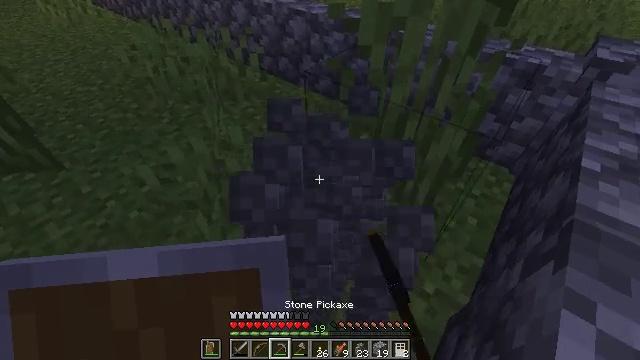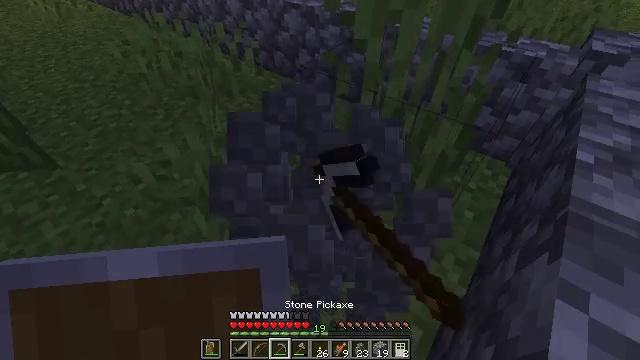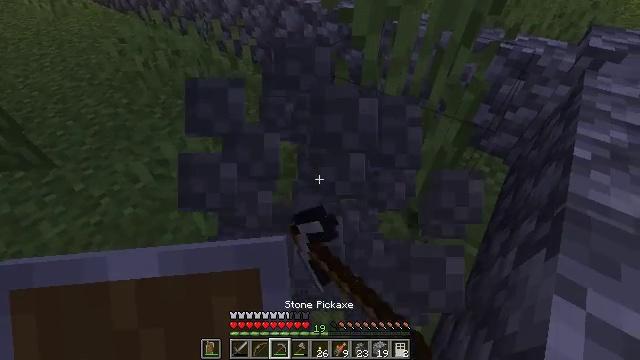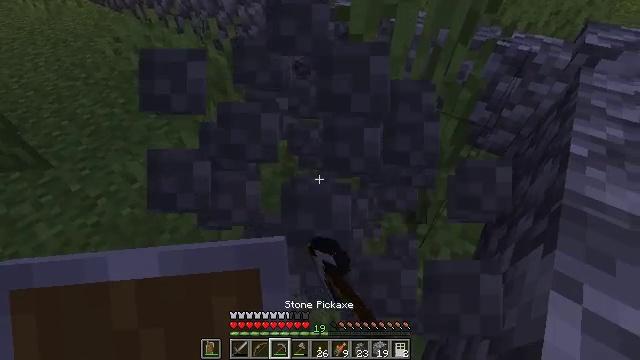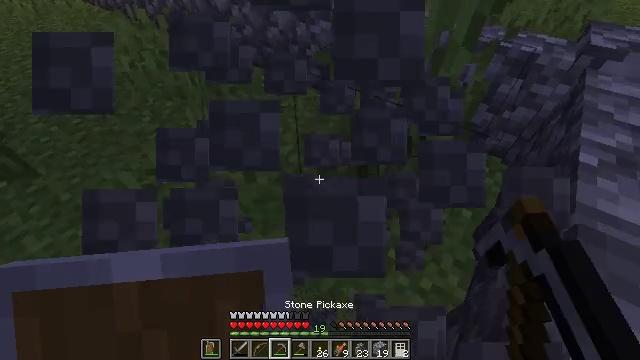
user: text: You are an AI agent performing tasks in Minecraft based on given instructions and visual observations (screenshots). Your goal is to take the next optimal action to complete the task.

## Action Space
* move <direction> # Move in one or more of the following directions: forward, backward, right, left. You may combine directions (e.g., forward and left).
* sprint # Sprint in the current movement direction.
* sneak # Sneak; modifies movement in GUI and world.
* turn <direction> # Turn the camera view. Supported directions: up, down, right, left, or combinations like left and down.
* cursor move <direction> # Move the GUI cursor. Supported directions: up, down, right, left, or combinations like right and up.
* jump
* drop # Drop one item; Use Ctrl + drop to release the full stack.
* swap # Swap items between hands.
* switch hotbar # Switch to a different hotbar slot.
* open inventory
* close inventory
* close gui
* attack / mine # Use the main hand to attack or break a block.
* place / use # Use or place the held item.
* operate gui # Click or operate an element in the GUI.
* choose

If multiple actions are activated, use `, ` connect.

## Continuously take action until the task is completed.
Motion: motion action
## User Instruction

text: Hold left click to mine the cobblestone wall.
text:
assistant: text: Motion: turn down, attack / mine
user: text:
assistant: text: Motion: attack / mine
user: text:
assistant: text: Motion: attack / mine
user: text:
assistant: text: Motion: move forward, attack / mine
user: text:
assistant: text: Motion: attack / mine